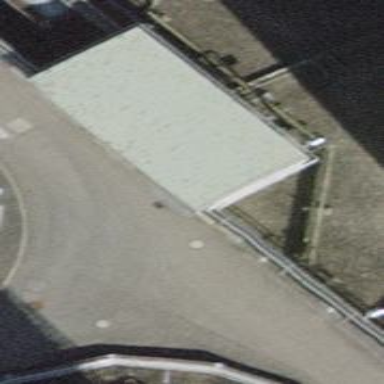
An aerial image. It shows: View of roof of building.